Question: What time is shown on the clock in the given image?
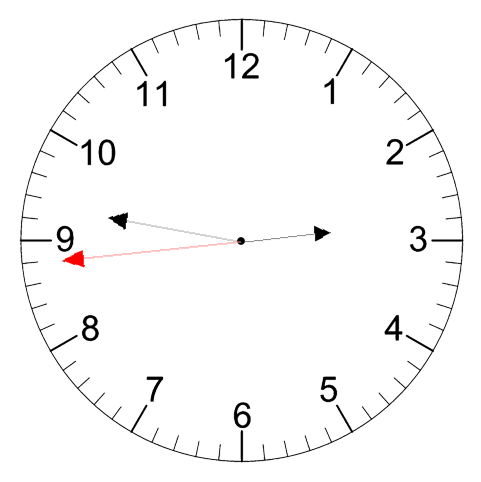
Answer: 02:46:44